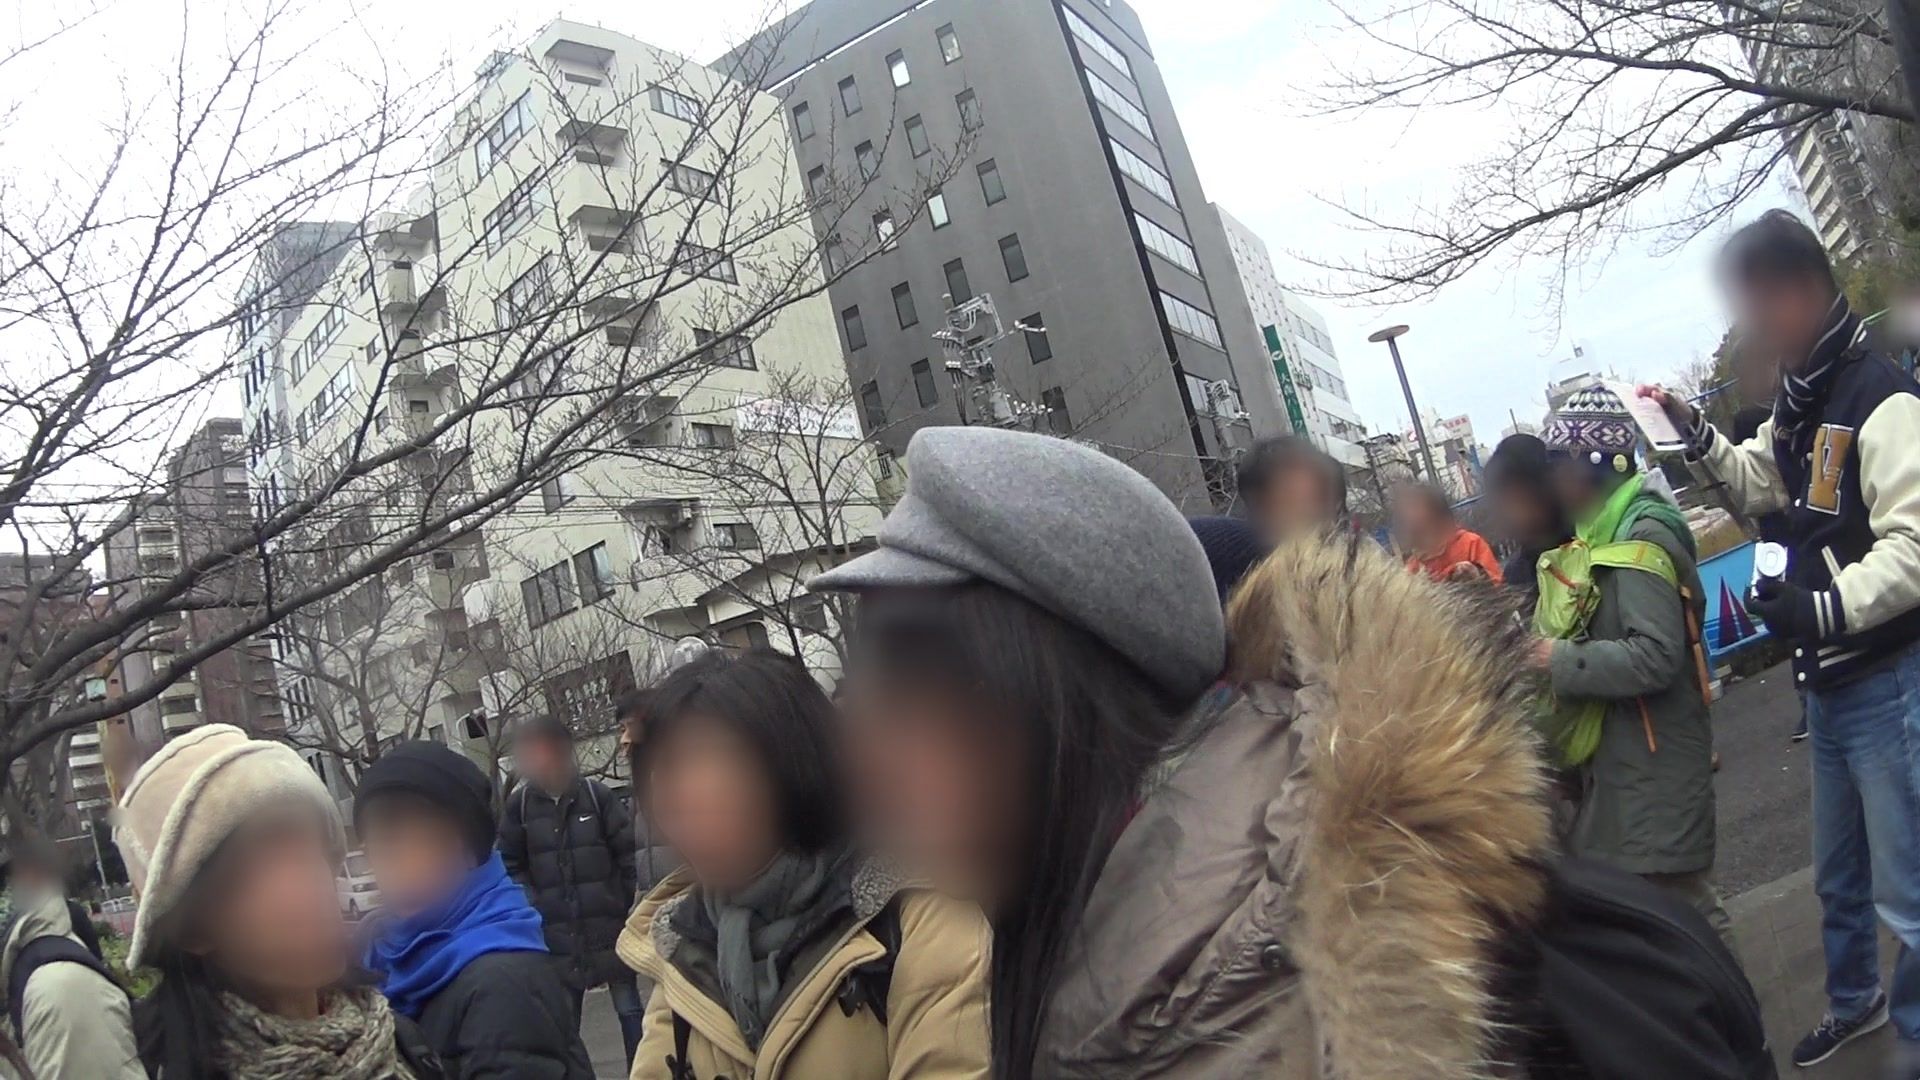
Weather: snowy
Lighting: day
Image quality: good
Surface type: walking surface
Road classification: footway, steps, pedestrian
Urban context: urban centre
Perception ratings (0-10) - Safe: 0.74, Lively: 5.03, Beautiful: 2.35, Boring: 5.62, Depressing: 1.25, Wealthy: 8.45